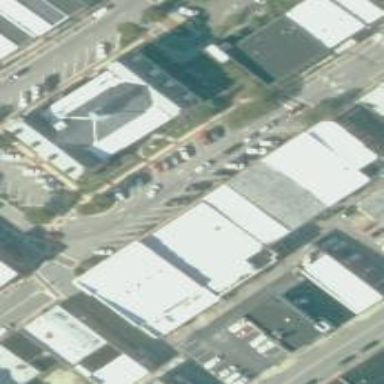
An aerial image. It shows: Retail building.